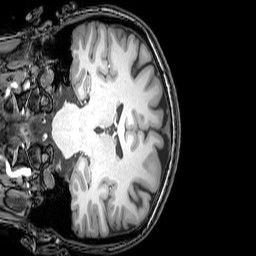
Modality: T1w
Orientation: coronal
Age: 25
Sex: female
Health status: healthy
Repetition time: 0.081 s
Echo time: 0.037 s